Aerial crown-view tile of a tropical tree (Barro Colorado Island, Panama), acquired 20250715:
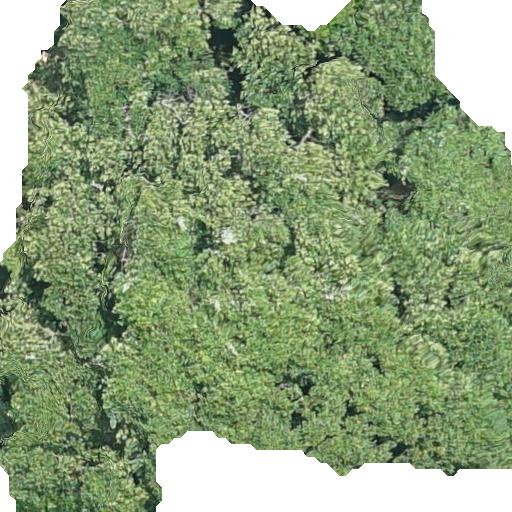
Species: Hieronyma alchorneoides
GBIF accepted scientific name: Hieronyma alchorneoides
Crown area: 369.817 m²